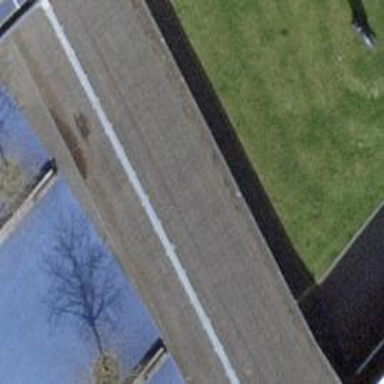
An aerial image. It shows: View of roof of building.